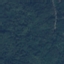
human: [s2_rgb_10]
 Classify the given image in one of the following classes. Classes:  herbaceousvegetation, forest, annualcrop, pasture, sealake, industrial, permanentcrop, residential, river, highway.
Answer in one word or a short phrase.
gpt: Forest